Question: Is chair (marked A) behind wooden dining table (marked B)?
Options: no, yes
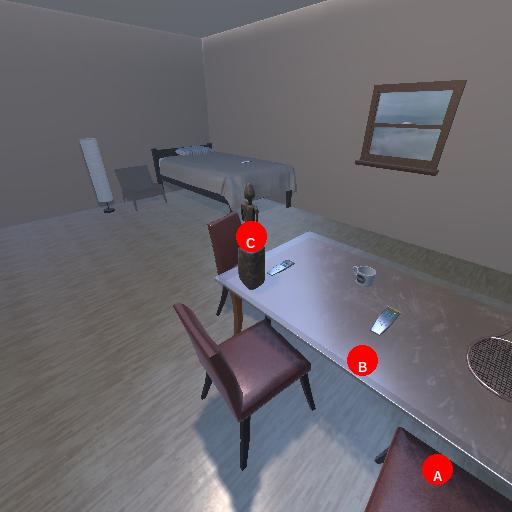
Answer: no